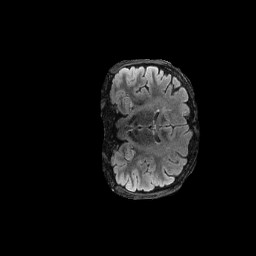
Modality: FLAIR
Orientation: coronal
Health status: ill
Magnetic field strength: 3 T